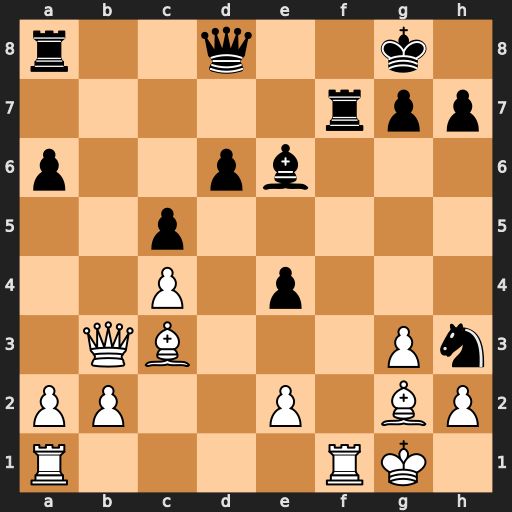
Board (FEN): r2q2k1/5rpp/p2pb3/2p5/2P1p3/1QB3Pn/PP2P1BP/R4RK1
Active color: w
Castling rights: -
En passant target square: -
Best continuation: Bxh3 Bxh3 Rxf7 Kxf7 Qb7+